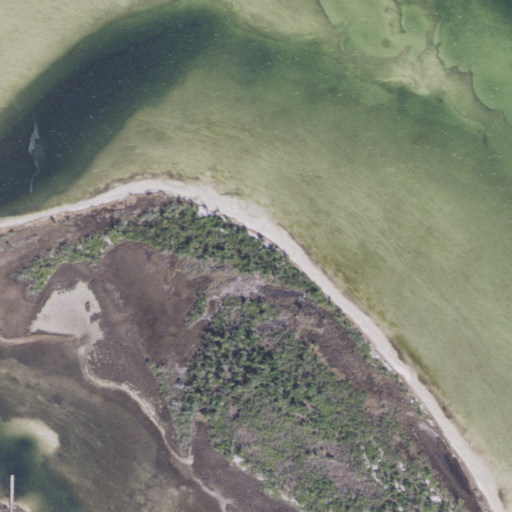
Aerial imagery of cape in Florida named Spanish Shanty Point containing open water, herbaceous wetlands, evergreen forest, and woody wetlands